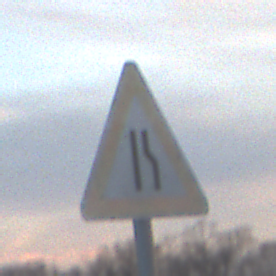
Verkehrszeichen: EinseitigVerengteFahrbahnRechts
Umgebung: Outdoor, Nature
Tageszeit: SunriseSunset
Wetter: PartlyCloudy
Licht: Natural
Jahreszeit: NotSpecified
Kontrast: LowContrast